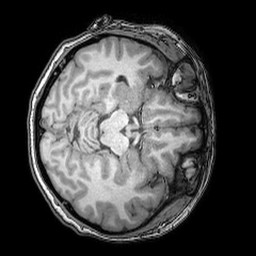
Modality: T1w
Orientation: axial
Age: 39
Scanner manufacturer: philips
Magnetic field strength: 3 T
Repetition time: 0.007 s
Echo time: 0.003501 s